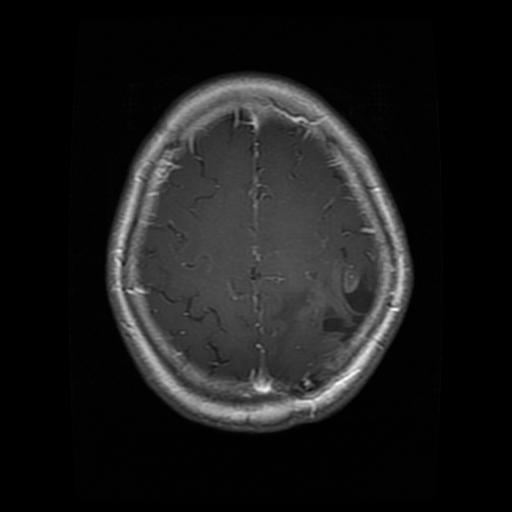
Label: glioma